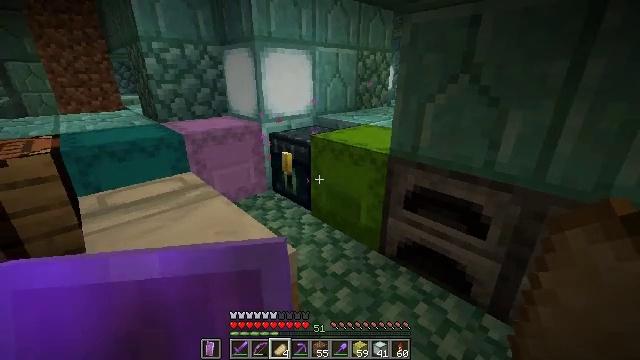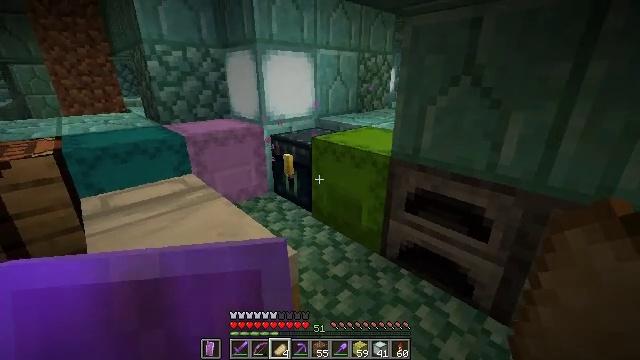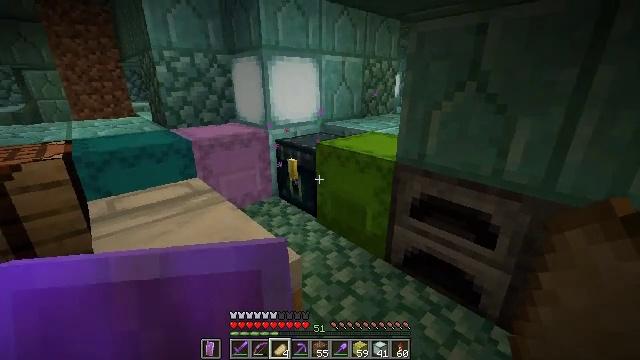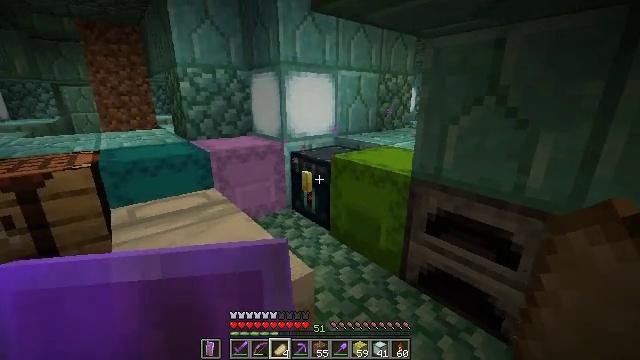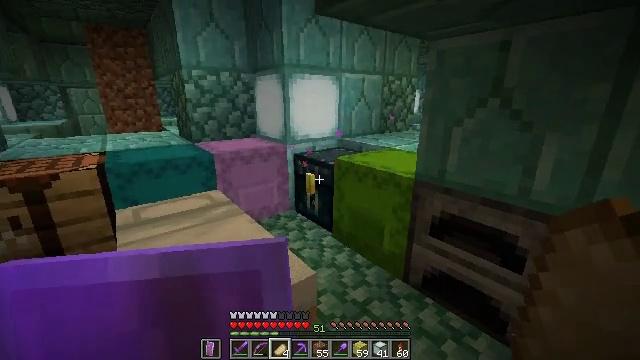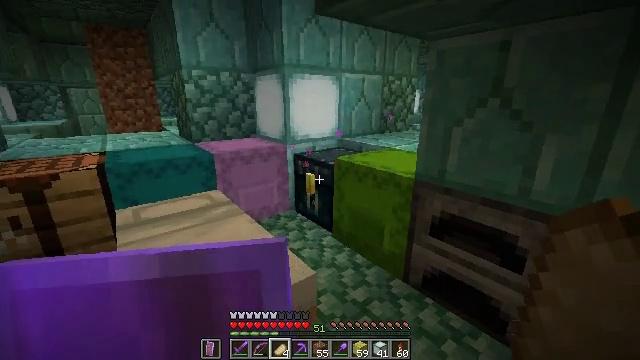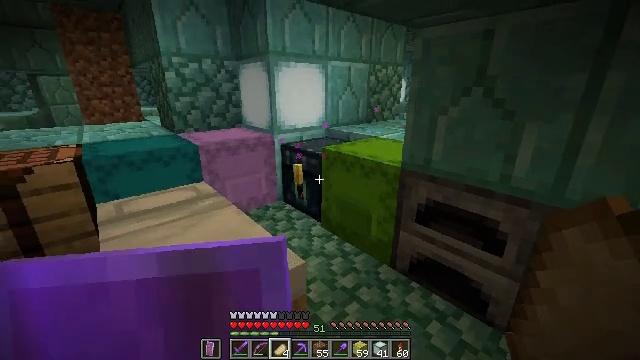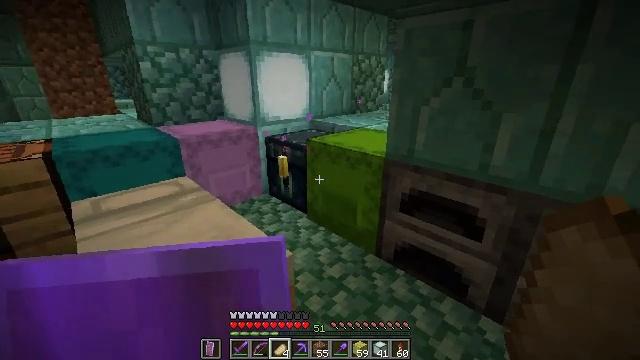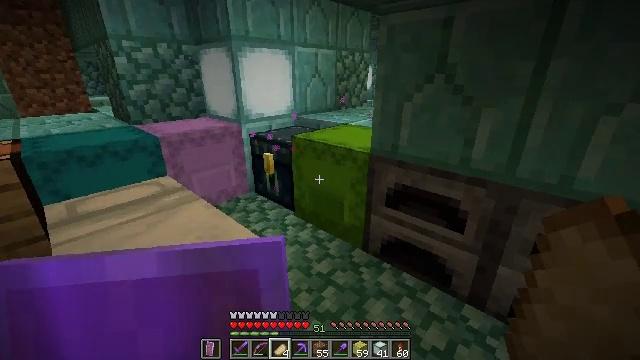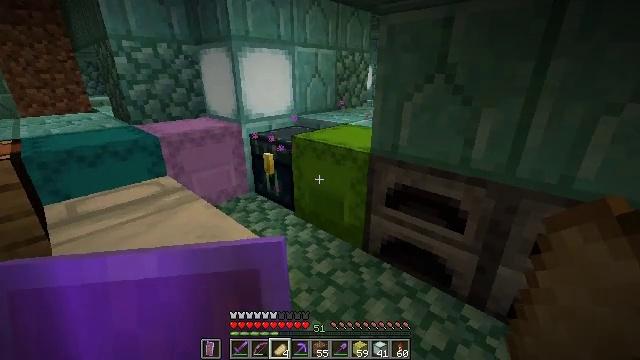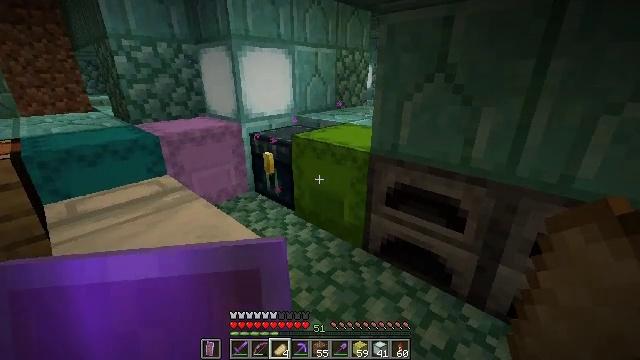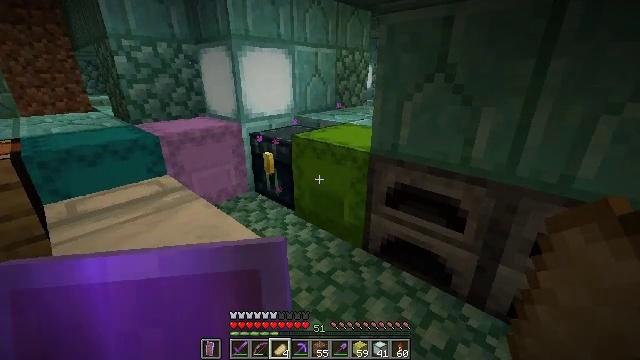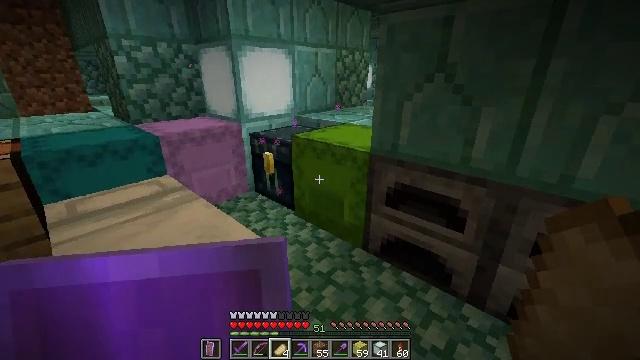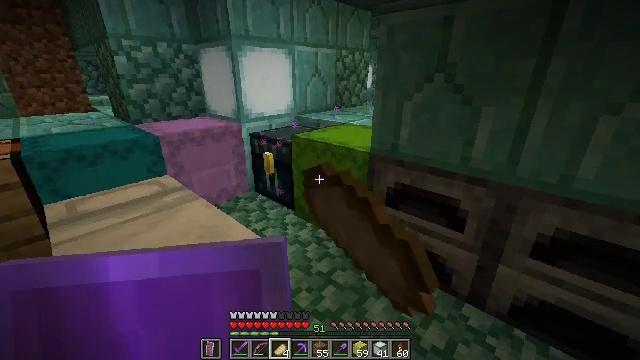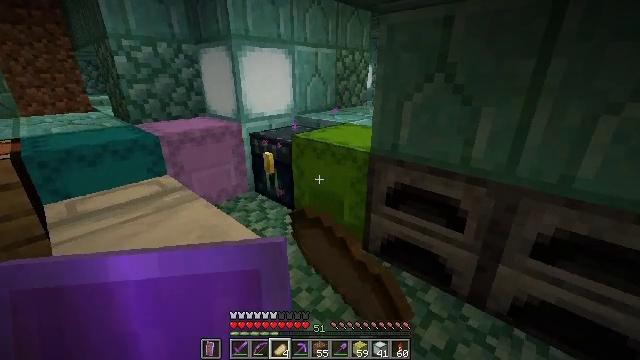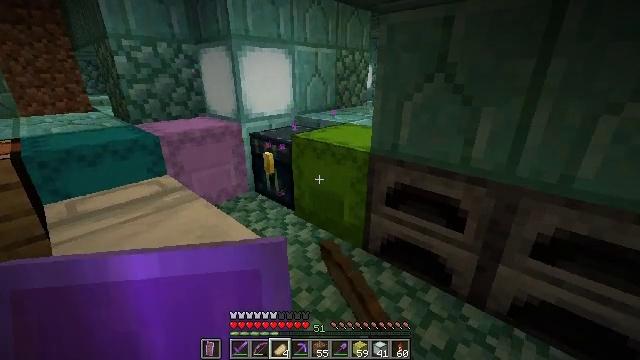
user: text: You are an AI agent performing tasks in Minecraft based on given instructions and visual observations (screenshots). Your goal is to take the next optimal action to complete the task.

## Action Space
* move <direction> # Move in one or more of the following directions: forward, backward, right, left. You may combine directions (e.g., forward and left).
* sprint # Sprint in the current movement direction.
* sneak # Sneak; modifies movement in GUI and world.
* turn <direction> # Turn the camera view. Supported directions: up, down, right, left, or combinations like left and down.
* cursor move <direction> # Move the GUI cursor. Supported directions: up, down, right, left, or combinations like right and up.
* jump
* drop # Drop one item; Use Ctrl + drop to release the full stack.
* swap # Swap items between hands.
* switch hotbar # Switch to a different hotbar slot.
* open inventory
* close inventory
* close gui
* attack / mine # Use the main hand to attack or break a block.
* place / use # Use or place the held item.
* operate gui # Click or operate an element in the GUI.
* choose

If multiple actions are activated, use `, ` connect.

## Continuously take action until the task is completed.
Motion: motion action
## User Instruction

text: craft item sponge
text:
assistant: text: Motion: no_op
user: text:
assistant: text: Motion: turn left and up
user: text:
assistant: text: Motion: turn left and up
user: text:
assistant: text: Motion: no_op
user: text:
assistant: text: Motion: no_op
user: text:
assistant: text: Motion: turn right and down
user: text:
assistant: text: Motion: turn right and down
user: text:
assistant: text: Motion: turn right
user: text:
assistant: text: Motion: no_op
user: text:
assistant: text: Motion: no_op
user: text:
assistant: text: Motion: no_op
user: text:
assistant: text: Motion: use / place
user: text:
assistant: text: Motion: use / place
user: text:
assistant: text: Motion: use / place
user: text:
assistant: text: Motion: use / place
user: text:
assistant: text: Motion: no_op
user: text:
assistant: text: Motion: no_op
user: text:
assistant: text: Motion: no_op
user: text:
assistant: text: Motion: no_op
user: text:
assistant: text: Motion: no_op
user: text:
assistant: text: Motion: no_op
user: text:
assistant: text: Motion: no_op
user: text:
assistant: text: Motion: no_op
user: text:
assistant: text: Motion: no_op
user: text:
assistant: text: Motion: no_op
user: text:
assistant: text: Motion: turn right and up
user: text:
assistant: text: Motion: turn right
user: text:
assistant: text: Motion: no_op
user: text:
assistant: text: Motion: sneak, turn right
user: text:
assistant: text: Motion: sneak